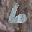
Label: 6